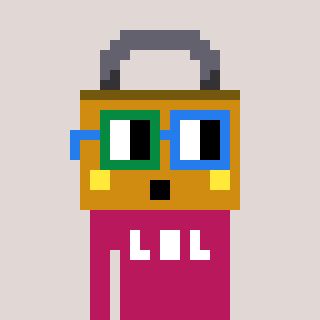
a pixel art character with square green and blue glasses, a lock-shaped head and a darkpink-colored body on a warm background